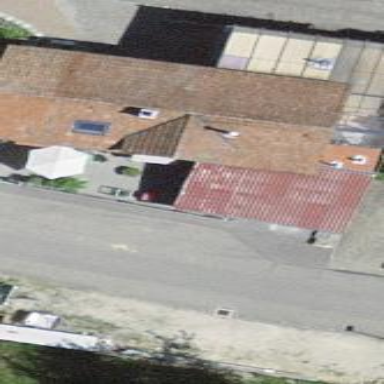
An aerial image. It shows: Residential building.